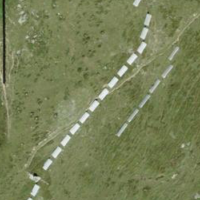
EUNIS habitat code: 23
Species observed at this site:
Erebia tyndarus